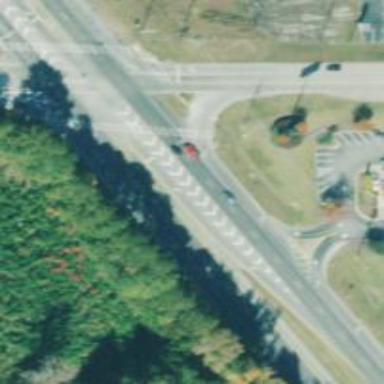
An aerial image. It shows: Asphalt road classified as trunk highway.